Field crop: maize
Growth stage: 2
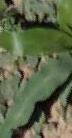
Species: maize